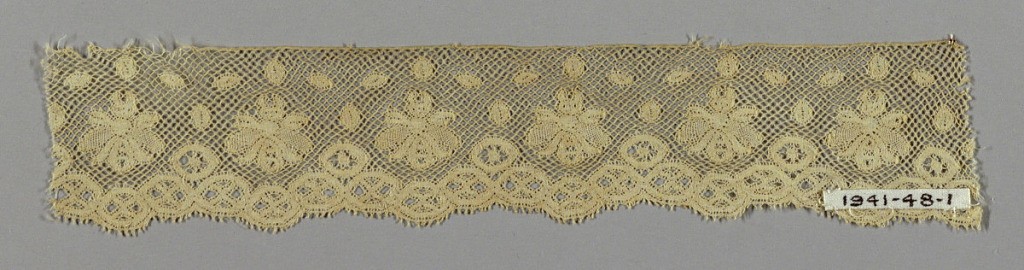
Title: Fragment
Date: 19th century
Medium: linen Technique: bobbin lace (late Valenciennes ground)
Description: Narrow border of Valenciennes lace worked in grillé and cloth stitch in design of bees and rings.